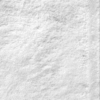
Label: not_dusty